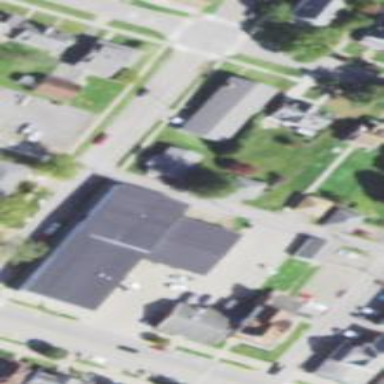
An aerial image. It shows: Building that houses car repair shop.